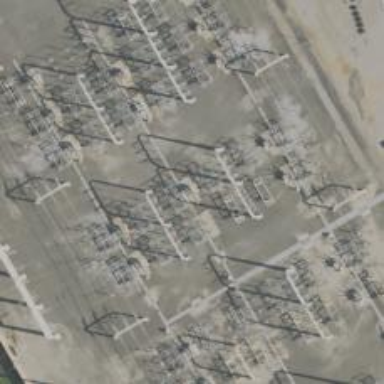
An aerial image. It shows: Switch for power supply.